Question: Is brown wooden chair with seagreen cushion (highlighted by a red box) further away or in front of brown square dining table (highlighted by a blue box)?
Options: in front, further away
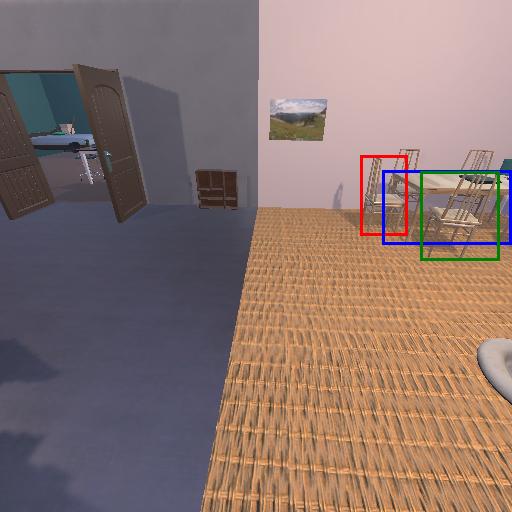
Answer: in front